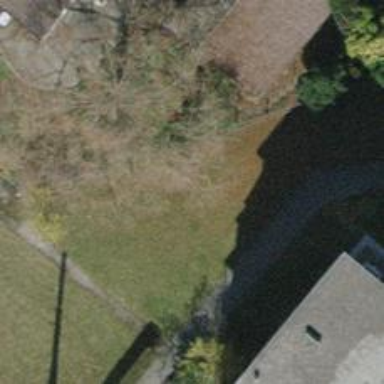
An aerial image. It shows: Urban tree adds touch of nature to the surroundings.